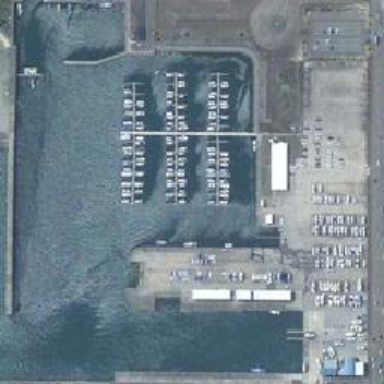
There are three boats on the harbor near the pier .